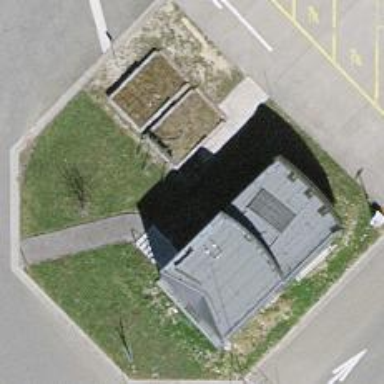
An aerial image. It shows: Public transport shelter building.